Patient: sex M, age 65
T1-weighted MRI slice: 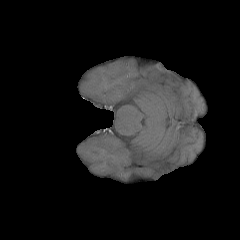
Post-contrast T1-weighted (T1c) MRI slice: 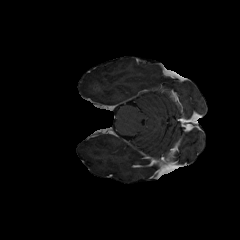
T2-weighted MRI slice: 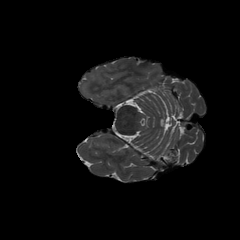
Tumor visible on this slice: no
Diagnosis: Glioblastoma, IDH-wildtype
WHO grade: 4